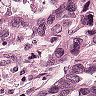
Metastatic tissue present: yes